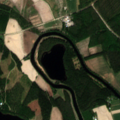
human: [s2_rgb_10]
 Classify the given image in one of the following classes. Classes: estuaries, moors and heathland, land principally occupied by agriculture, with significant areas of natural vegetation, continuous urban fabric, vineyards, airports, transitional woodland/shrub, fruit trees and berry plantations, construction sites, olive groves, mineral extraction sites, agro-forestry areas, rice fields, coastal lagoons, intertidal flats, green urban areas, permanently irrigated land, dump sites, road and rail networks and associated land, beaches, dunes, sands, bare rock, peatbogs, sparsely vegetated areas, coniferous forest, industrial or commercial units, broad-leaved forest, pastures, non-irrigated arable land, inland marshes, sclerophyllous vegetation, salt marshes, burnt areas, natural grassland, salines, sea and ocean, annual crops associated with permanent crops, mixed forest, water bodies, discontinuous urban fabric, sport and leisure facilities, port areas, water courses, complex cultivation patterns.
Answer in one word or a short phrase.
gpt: non-irrigated arable land, land principally occupied by agriculture, with significant areas of natural vegetation, coniferous forest, mixed forest, transitional woodland/shrub, water bodies